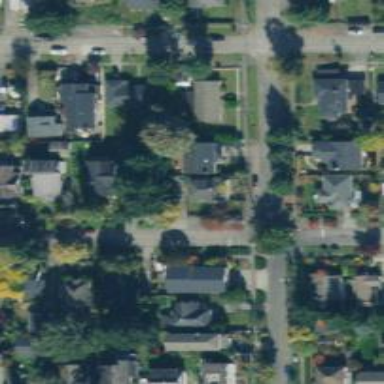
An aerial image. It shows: Residential road with asphalt surface and separate sidewalk.